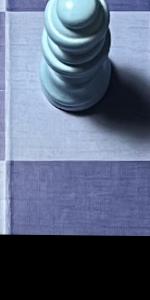
Label: Empty